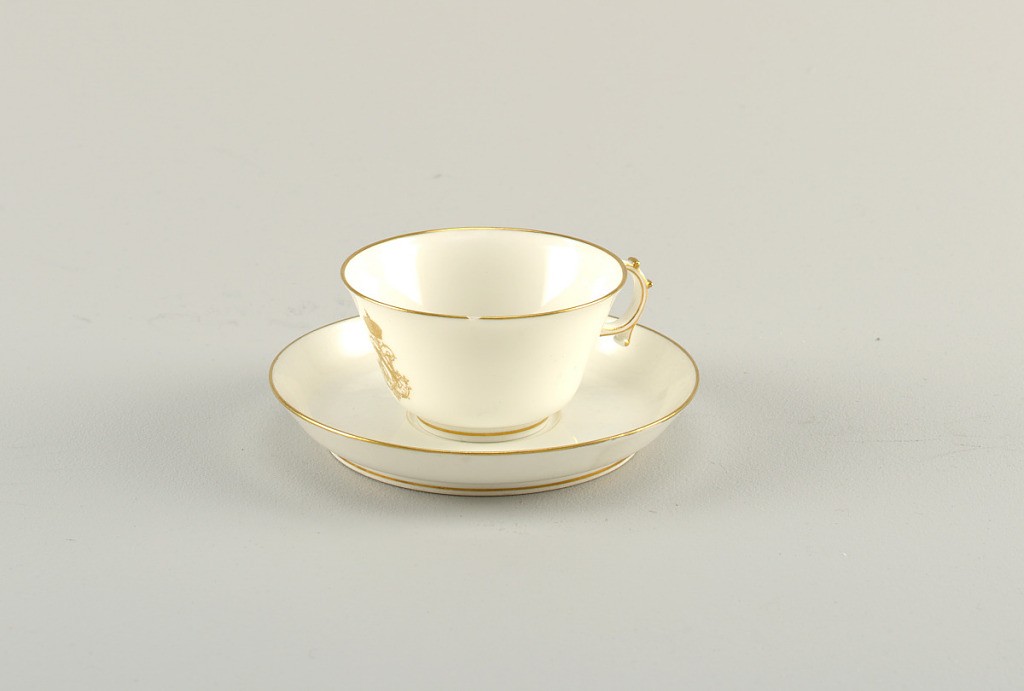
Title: Cup and Saucer, from a Napoleon III Table Service (Tasse et soucoupe, Service à Chiffre Doré de l'Empereur Napoléon III)
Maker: Sèvres Porcelain Manufactory, French, established 1756
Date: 1849–1857
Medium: hard paste porcelain, gold
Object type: cup and saucer
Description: Cup shallow, with flaring sides and circular handle with knobs. Saucer flat, with curved edges.